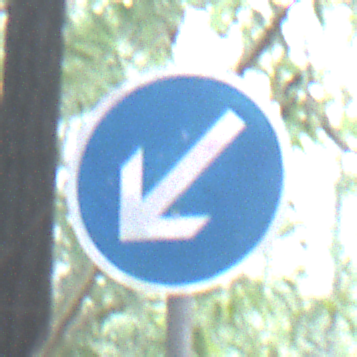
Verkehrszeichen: VorgeschriebeneVorbeifahrtLinks
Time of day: SunriseSunset
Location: Outdoor (Nature)
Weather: NotSpecified
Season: Autumn
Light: Natural